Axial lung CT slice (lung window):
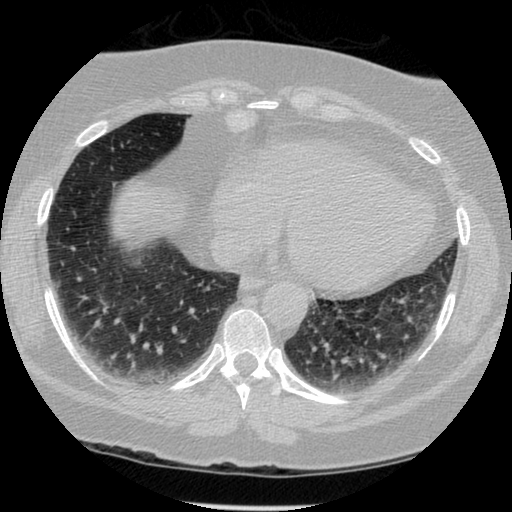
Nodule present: no